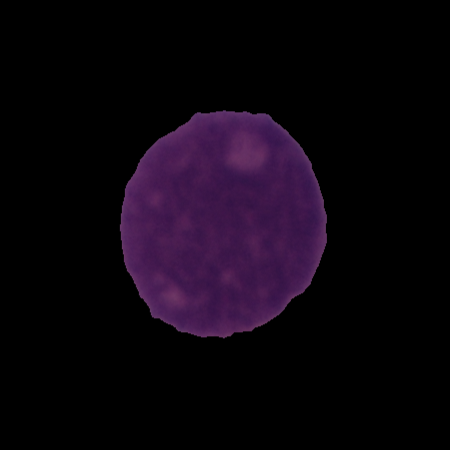
Label: cancer